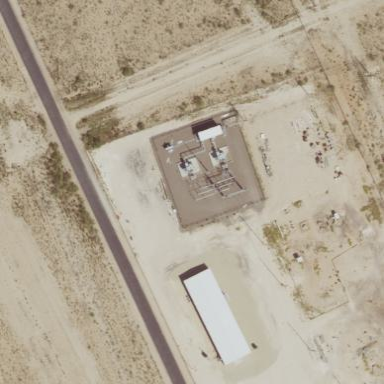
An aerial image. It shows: Industrial power substation surrounded by fence.